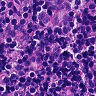
Metastatic tissue present: no